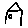
Label: house